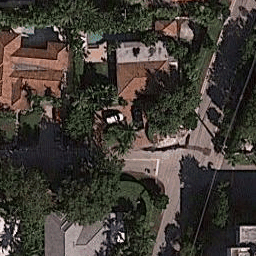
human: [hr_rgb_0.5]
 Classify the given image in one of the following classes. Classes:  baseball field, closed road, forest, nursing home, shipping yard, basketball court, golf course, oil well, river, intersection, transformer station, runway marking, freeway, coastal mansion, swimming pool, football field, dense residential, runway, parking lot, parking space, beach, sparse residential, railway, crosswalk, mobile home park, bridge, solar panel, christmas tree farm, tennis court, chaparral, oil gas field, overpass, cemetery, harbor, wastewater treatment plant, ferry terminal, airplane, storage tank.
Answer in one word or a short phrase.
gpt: coastal mansion